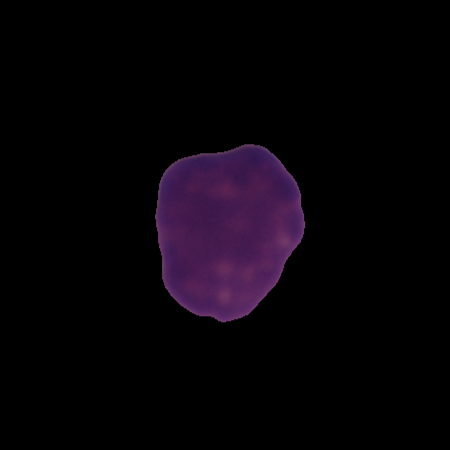
Label: healthy